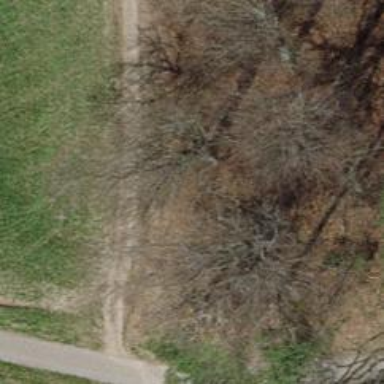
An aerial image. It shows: Unpaved track road.